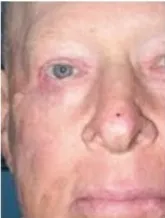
D) Final appearance after opening the flap and administration of postoperative adjuvant radiation therapy.
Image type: medical_photograph (other_medical_photograph)